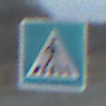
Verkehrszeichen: FussgaengerueberwegLinks
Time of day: SunriseSunset
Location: Outdoor (RoadRail)
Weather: PartlyCloudy
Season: NotSpecified
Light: Natural